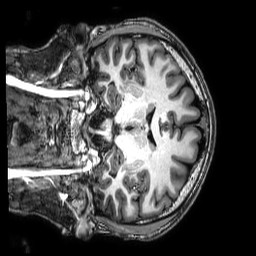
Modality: T1w
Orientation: coronal
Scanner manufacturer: philips
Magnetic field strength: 3 T
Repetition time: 0.008 s
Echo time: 0.003566 s